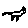
Label: cat